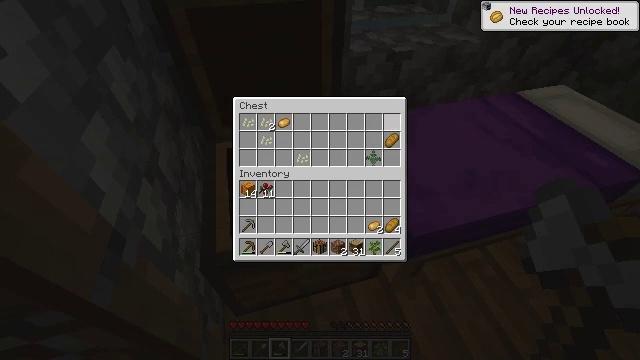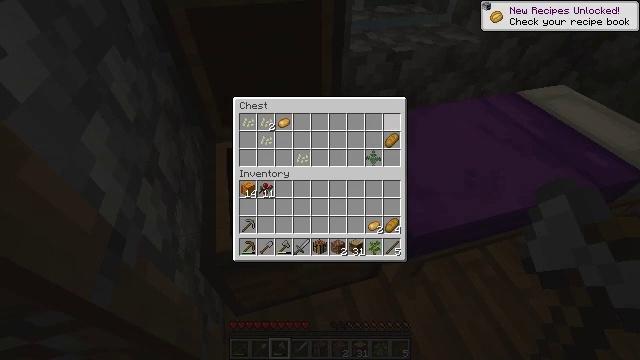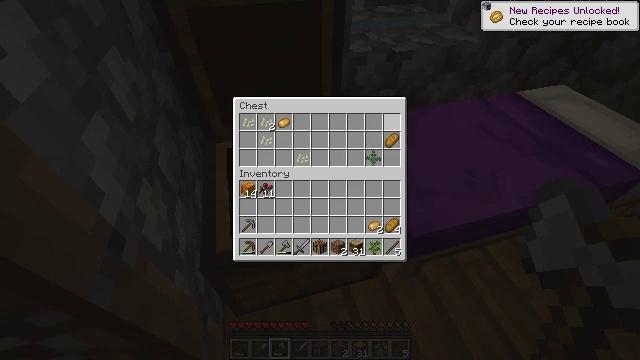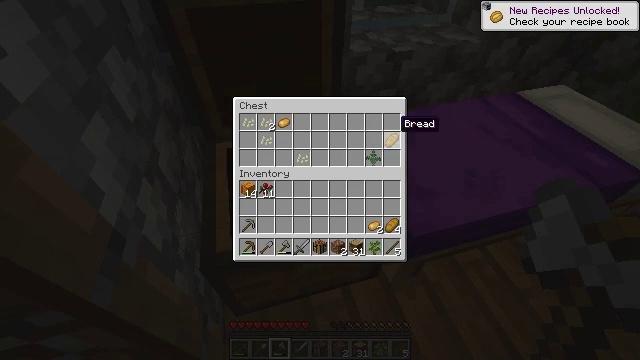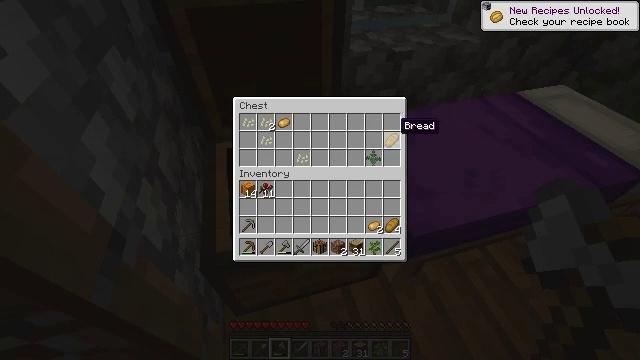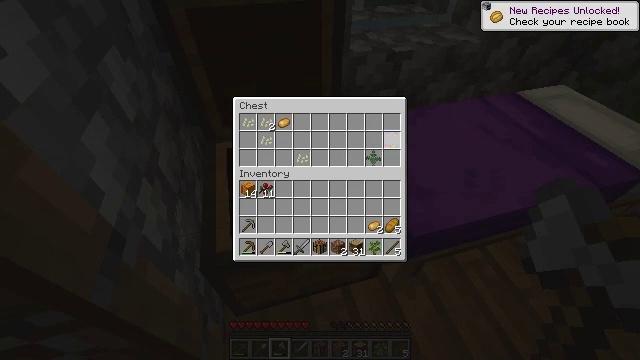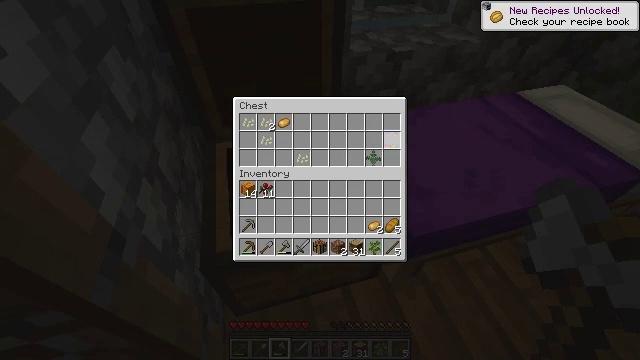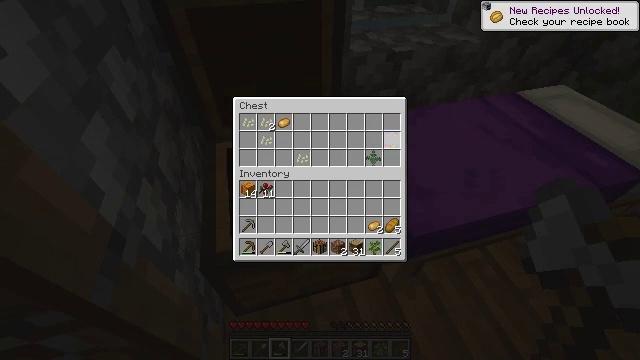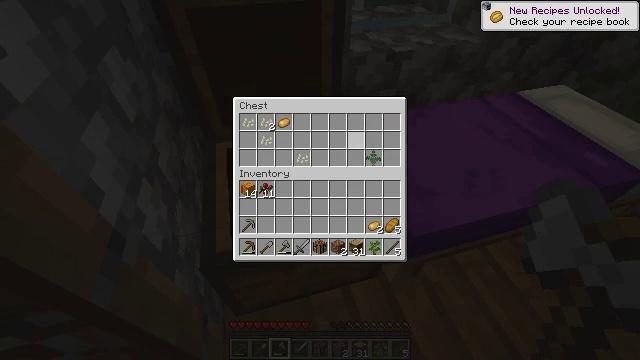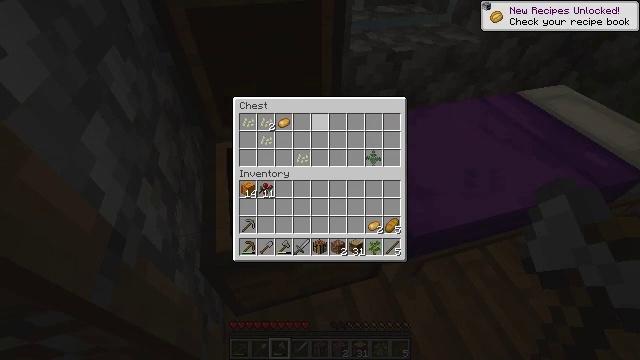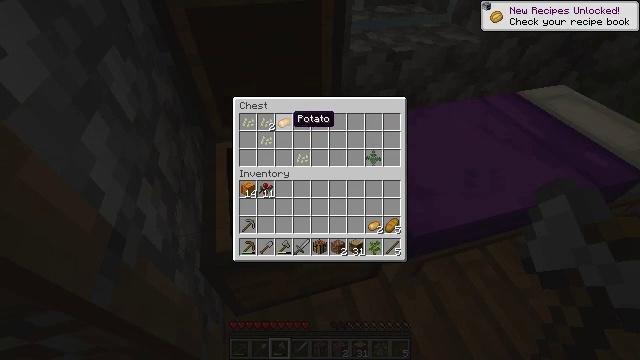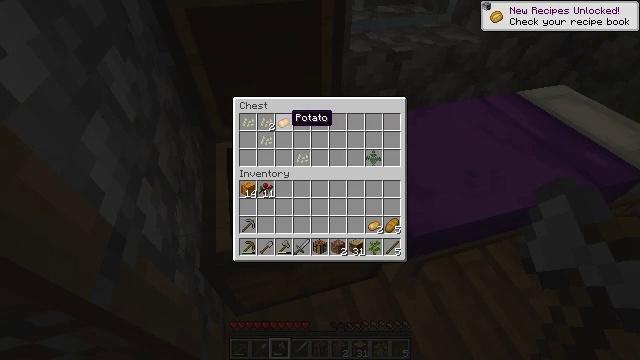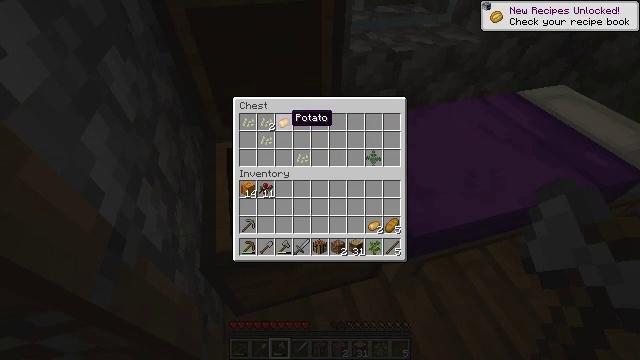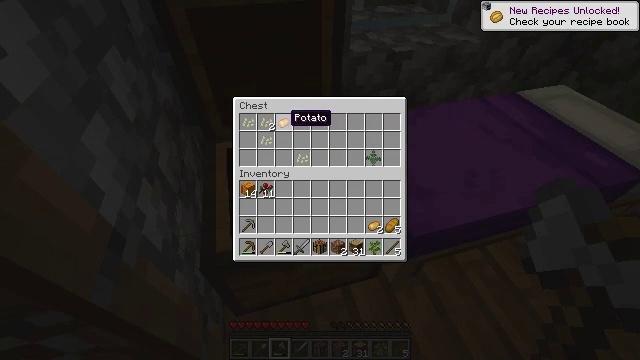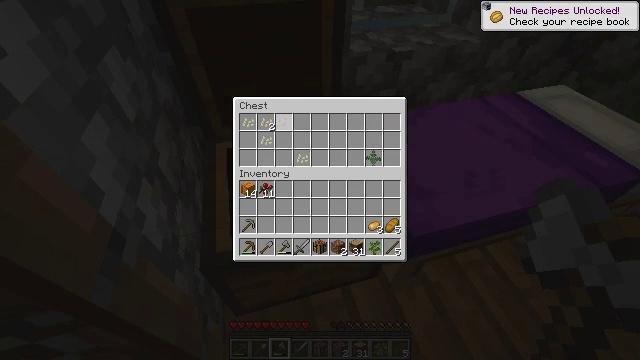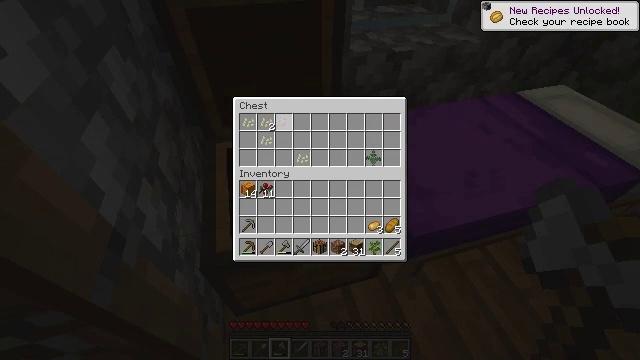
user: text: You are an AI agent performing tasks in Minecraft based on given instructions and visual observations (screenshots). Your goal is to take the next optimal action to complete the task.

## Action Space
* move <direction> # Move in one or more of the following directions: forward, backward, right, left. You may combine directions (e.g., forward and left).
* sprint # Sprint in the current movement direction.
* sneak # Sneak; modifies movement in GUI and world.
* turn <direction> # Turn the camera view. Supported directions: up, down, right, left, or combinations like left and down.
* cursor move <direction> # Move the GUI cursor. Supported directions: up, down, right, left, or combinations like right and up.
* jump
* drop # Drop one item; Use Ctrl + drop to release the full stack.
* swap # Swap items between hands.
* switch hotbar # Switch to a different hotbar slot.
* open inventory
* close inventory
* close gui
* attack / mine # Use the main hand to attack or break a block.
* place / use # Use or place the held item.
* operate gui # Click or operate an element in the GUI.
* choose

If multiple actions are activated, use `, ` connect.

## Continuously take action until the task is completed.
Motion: motion action
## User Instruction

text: Hold left button to gather the purple bed.
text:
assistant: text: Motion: sneak, choose
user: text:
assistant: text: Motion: sneak, choose
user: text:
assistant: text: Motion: sneak, cursor move down
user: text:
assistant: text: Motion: sneak
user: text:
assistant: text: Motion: sneak, choose
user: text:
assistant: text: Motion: sneak, choose
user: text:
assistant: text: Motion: sneak, cursor move left, choose
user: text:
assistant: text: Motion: sneak, cursor move left
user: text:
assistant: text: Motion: sneak, cursor move left
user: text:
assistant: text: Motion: sneak, cursor move left
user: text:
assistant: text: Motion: sneak
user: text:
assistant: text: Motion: sneak
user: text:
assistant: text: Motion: sneak
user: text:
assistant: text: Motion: sneak, choose
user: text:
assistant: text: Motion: sneak, choose
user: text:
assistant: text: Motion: sneak, choose
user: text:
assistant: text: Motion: sneak
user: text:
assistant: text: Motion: sneak
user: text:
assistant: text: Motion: sneak, choose
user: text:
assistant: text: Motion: sneak, choose
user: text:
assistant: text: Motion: sneak, choose
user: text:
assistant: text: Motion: sneak, cursor move left
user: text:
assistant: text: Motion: sneak
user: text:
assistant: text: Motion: sneak, choose
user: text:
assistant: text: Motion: sneak, choose
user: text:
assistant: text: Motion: sneak, choose
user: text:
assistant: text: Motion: sneak, cursor move right and down
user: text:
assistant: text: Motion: sneak
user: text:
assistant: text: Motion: sneak, choose
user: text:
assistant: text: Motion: sneak, choose